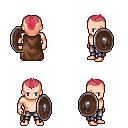
a pixel art fantasy rpg character, male body template, human, light skin, brown cape, metal pants, ruby red short mohawk hairstyle, shield, four views (front, back, left, right), 2x2 character sprite sheet, small pixel art, hard edges, no anti-aliasing